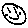
Label: smiley face